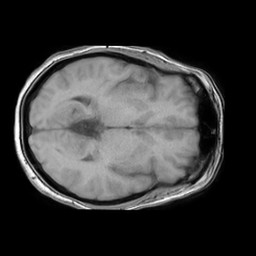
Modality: T1w
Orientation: axial
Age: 44
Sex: female
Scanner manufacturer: philips
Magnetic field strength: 1.5 T
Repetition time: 0.2061 s
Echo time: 0.001833 s